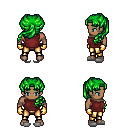
a pixel art fantasy rpg character, male body template, human, dark skin, maroon sleeveless shirt, gold greaves, green princess hairstyle, gold gloves, white slippers, four views (front, back, left, right), 2x2 character sprite sheet, small pixel art, hard edges, no anti-aliasing